RGB frame:
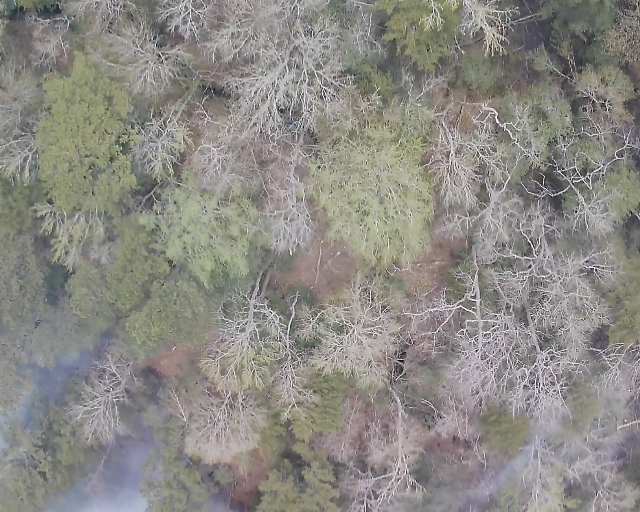
Thermal frame:
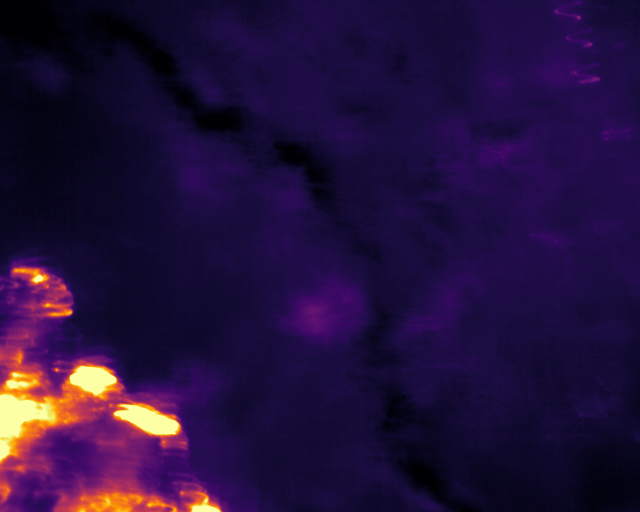
Captured: 2026-02-26 03:08:32
Pixels at or above 80 °C: 1949 (fraction of frame: 0.005948)